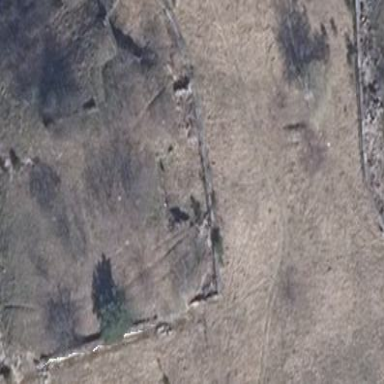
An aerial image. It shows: Bunker building.